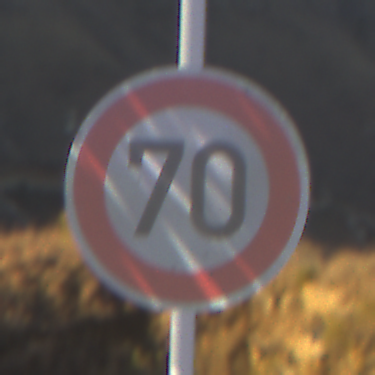
Verkehrszeichen: Geschwindigkeit70
Umgebung: Outdoor, Nature
Tageszeit: SunriseSunset
Wetter: Clear
Licht: Natural
Jahreszeit: NotSpecified
Kontrast: HighContrast